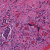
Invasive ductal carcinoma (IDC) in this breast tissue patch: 0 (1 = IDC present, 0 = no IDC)